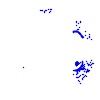
Particle: electron